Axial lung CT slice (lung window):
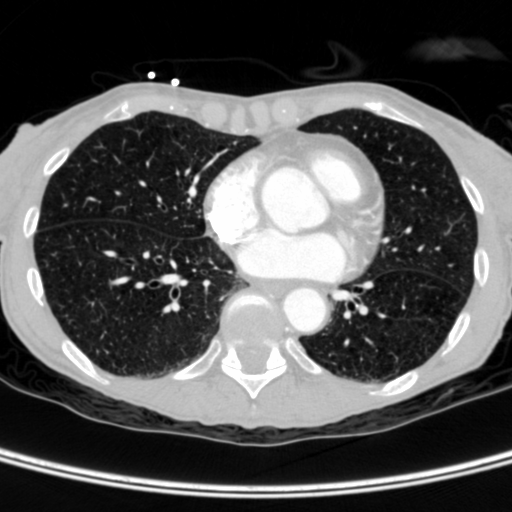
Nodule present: no